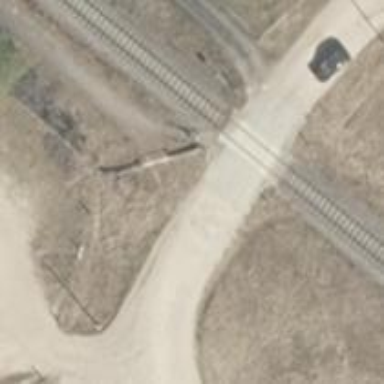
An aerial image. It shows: Uncontrolled level crossing for the railway.